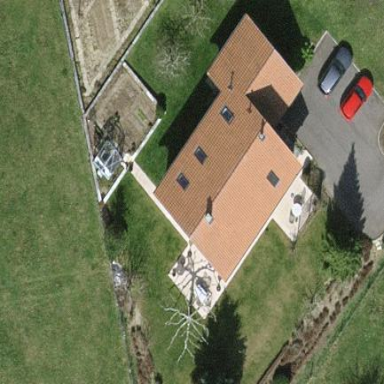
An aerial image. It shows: Simple and straightforward house.